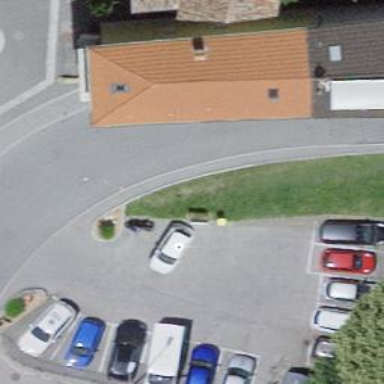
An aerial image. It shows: Post box is visible.